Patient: sex M, age 54
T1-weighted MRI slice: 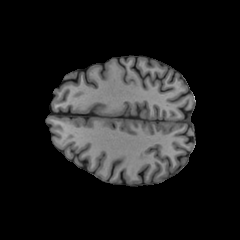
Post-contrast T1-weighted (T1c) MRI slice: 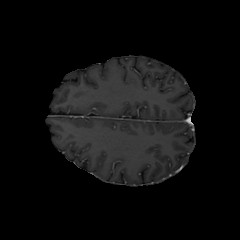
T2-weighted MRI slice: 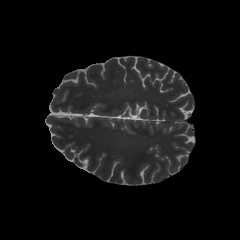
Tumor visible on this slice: no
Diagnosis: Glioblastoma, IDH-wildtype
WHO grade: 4